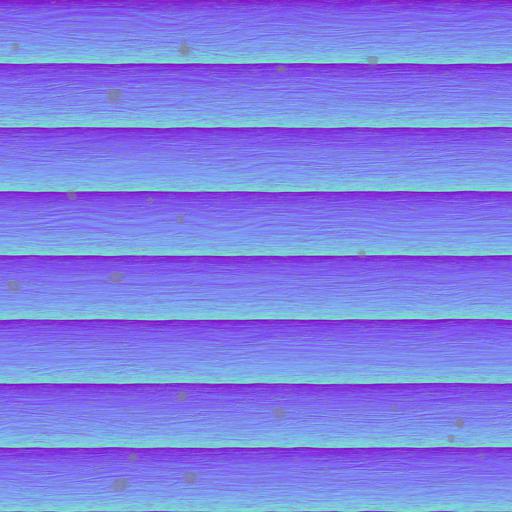
dark grunge moss mossy nails planks siding wall wood wooden